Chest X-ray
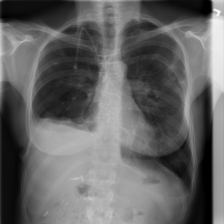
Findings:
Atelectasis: negative
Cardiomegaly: negative
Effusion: negative
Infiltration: negative
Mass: positive
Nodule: negative
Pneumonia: negative
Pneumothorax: negative
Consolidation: negative
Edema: negative
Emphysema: positive
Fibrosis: negative
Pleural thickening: negative
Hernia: negative